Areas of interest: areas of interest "IFC Hainan International Resort"
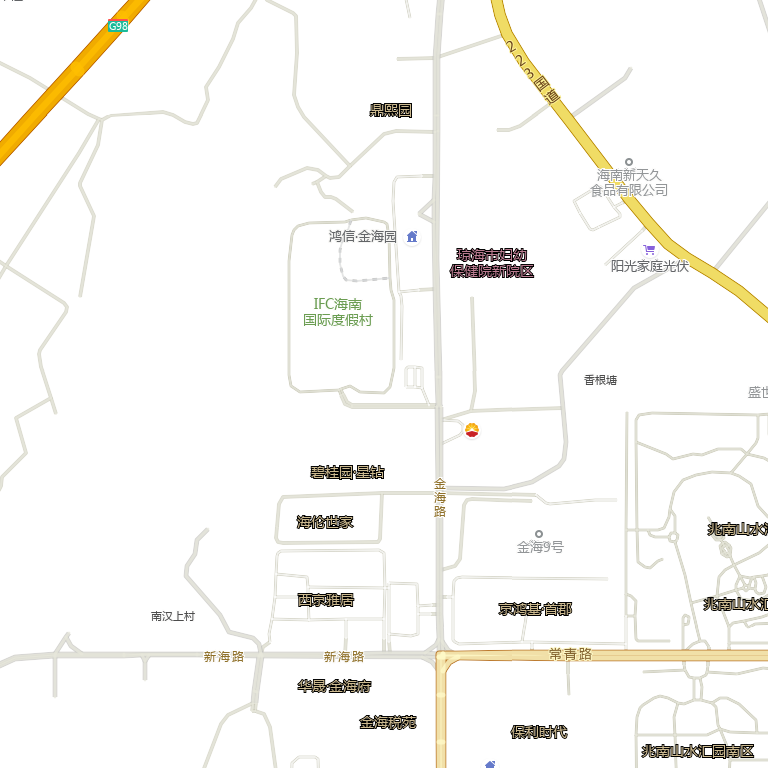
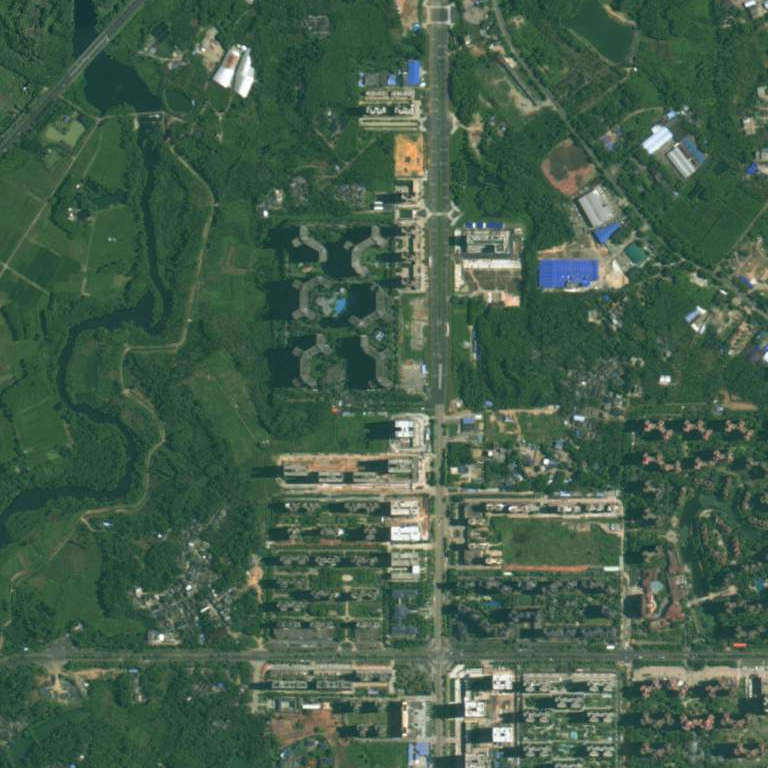